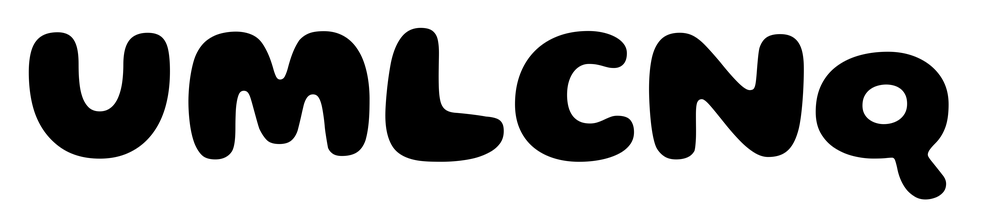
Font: Gluten_Bold